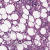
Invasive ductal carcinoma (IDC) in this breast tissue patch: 1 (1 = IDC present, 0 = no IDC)